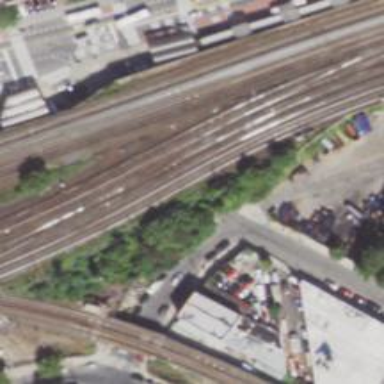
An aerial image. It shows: Bridge over electrified railway tracks.